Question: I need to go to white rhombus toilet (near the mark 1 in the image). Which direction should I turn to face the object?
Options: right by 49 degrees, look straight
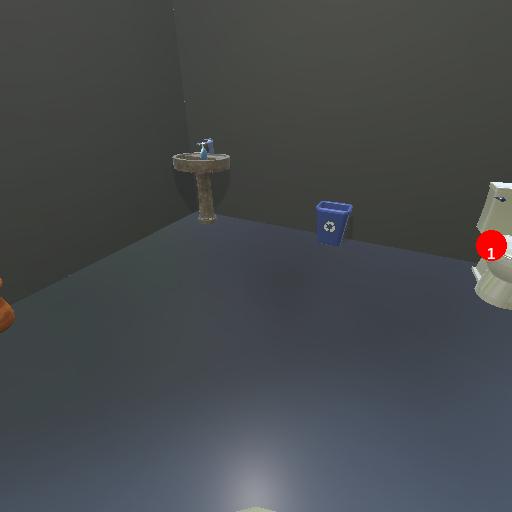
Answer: right by 49 degrees